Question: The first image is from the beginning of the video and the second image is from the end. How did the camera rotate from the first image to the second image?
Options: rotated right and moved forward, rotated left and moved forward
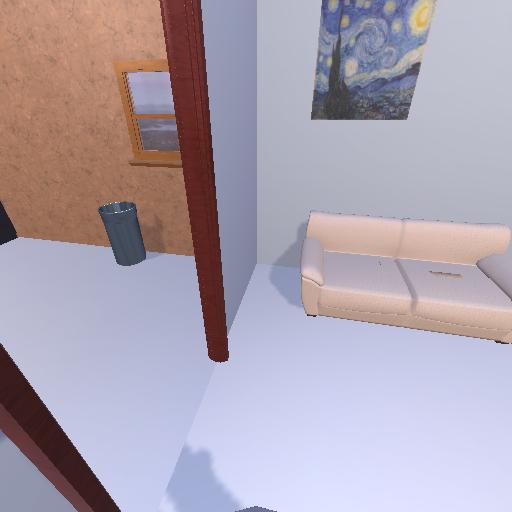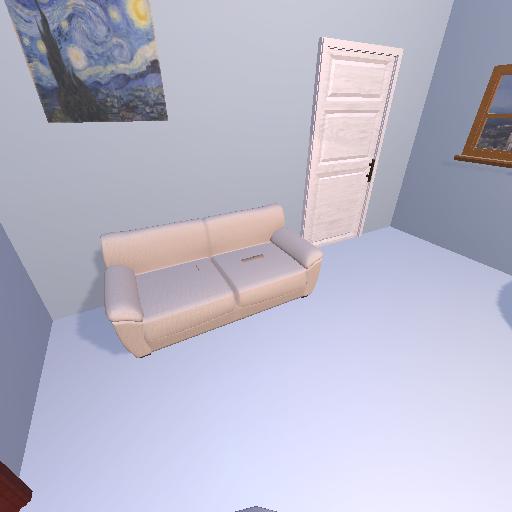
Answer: rotated right and moved forward